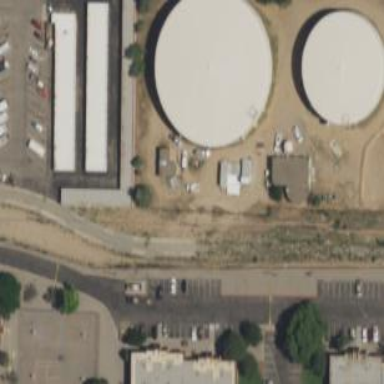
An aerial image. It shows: Building with man-made water storage tank.